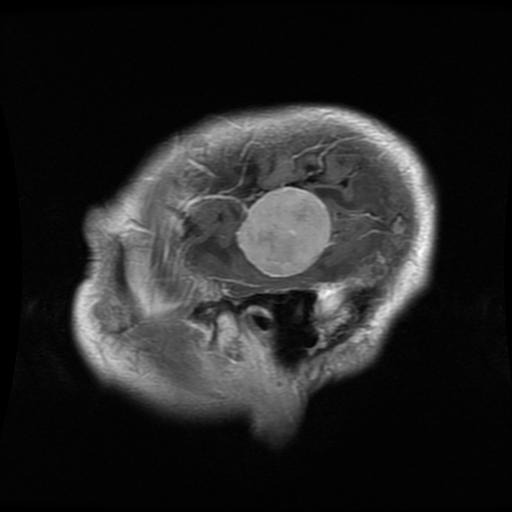
Label: meningioma